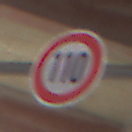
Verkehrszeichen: Geschwindigkeit110
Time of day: Midday
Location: Roofed (Special)
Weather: Overcast
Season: NotSpecified
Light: Natural